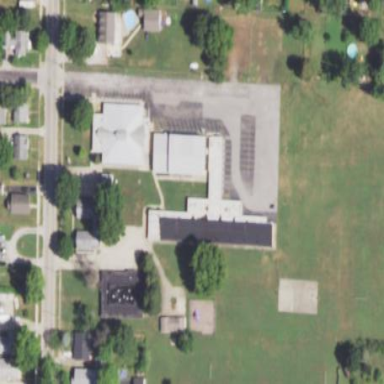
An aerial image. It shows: School building.